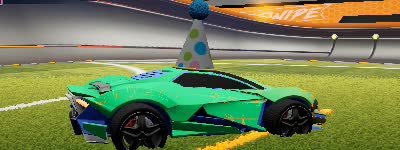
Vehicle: werewolf